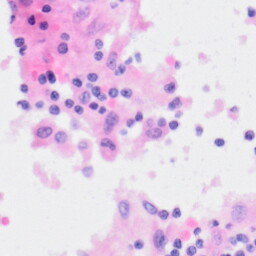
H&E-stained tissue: Kidney